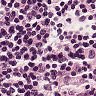
Metastatic tissue present: no